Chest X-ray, AP view. Patient: 50 years old, sex F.
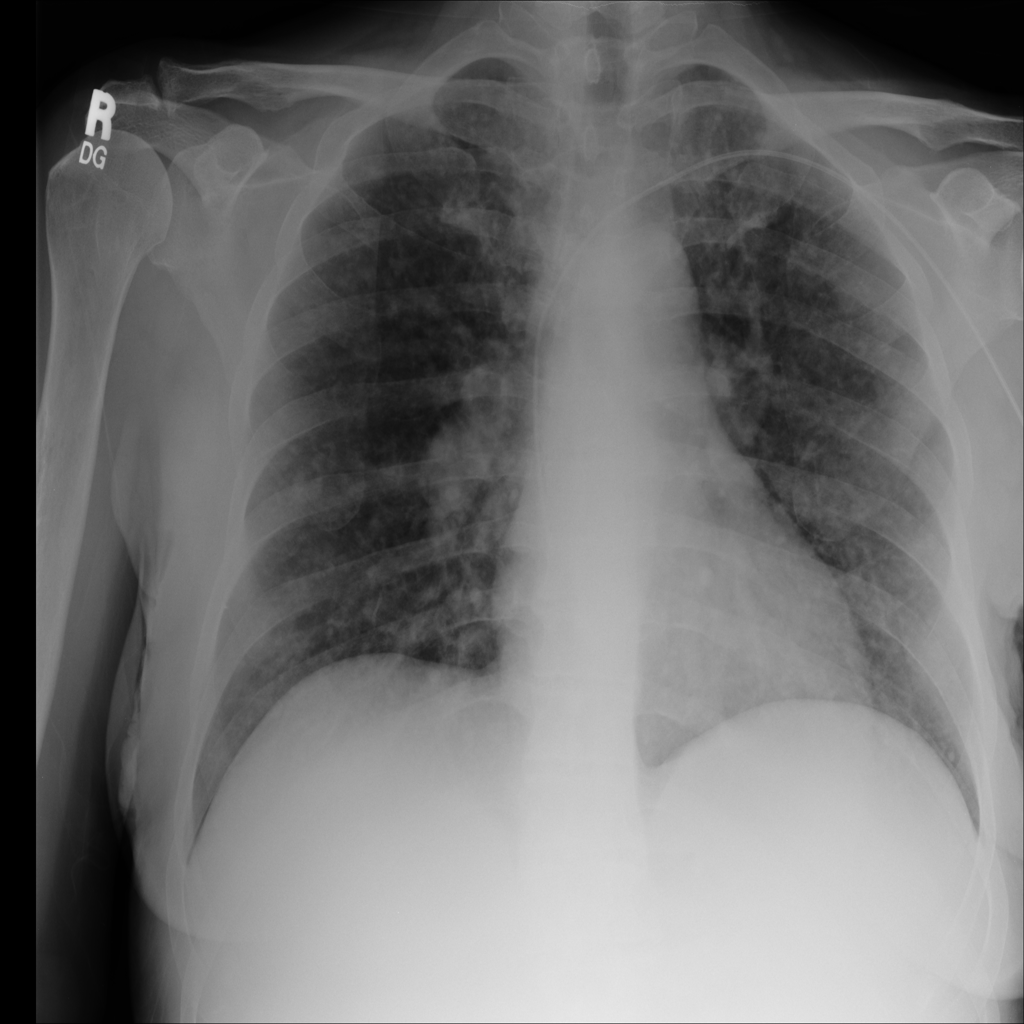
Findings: No Finding